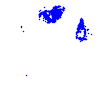
Particle: pion